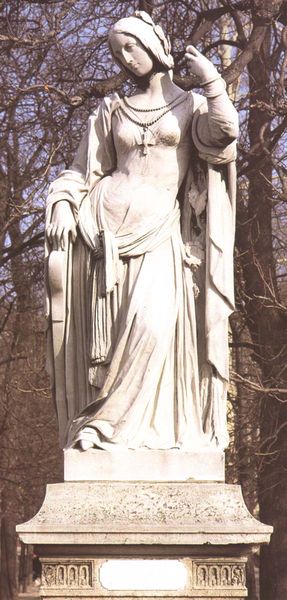
Titel: Clémence Isaure
Künstler: Auguste Préault
Standort: Paris, Jardin du Luxembourg (EU - F - Ile-de-France)
Schlagwörter: kopf, frau, geste, kleid, falten, sockel, figur, gewand, mantel, stehend, stoff, tugend, skulptur, statue, kette, kontrapost, perlenkette, schild, kreuz, denkmal, kranz, hüfte, mittelalter, christentum, hüfe, anmut, mamor, abgestützt